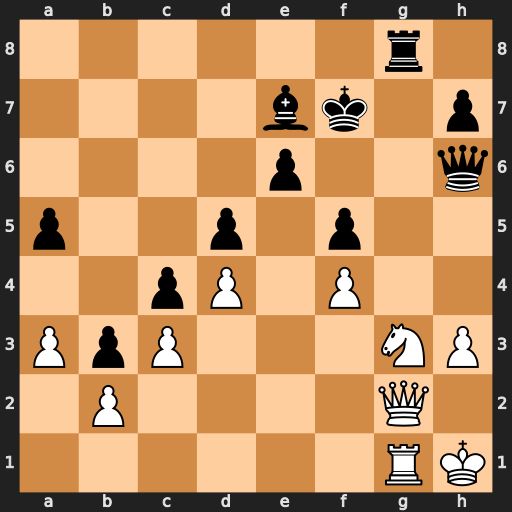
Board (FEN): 6r1/4bk1p/4p2q/p2p1p2/2pP1P2/PpP3NP/1P4Q1/6RK
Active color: w
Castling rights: -
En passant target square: -
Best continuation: Nxf5 Qg6 Nh6+ Qxh6 Qxg8+